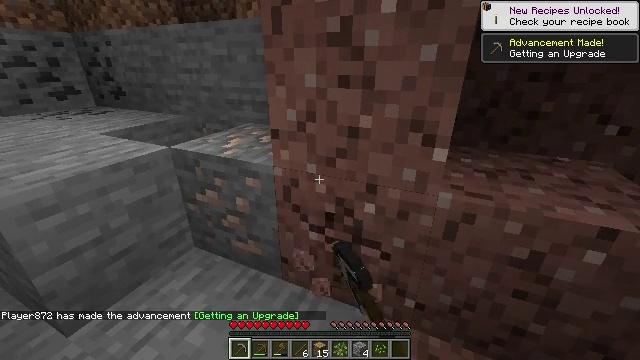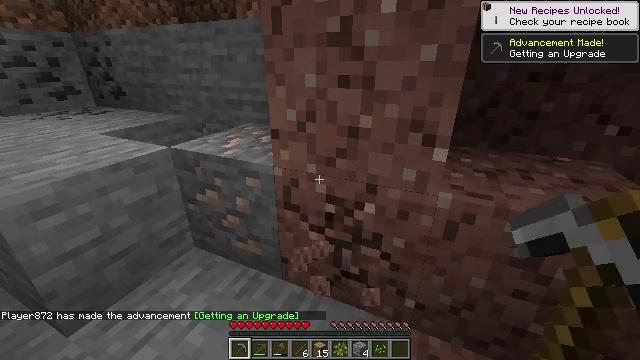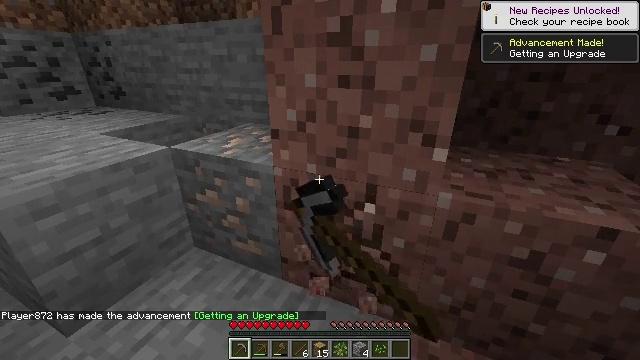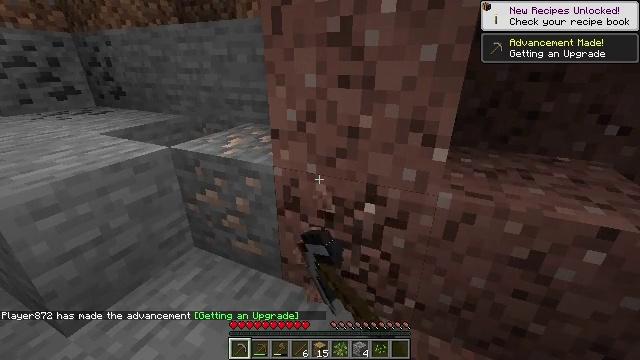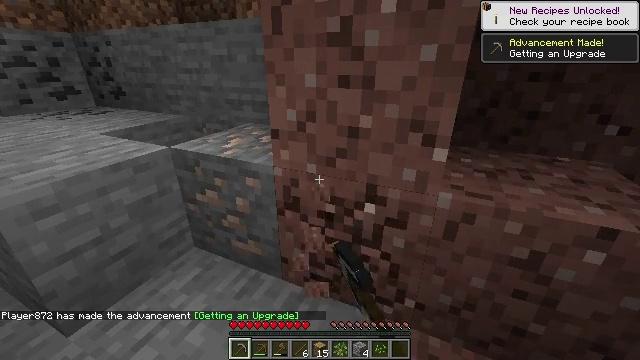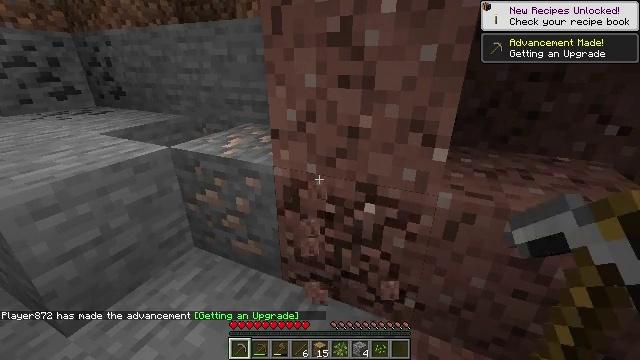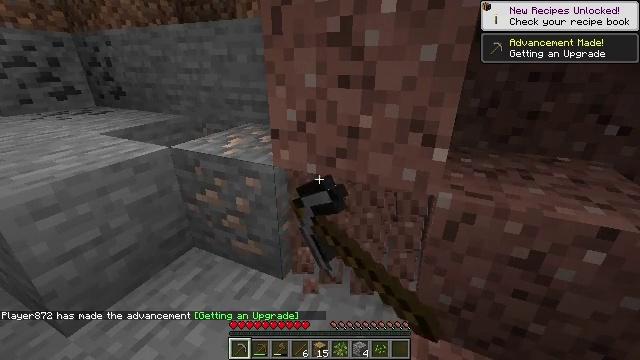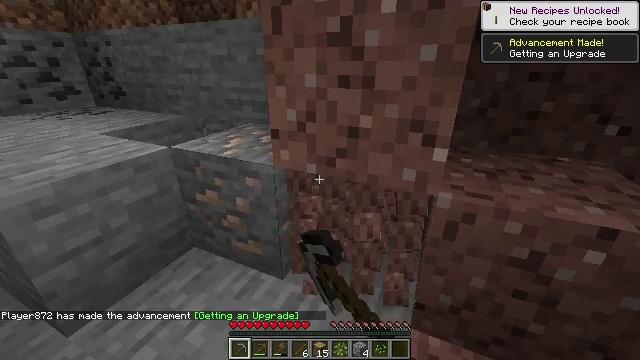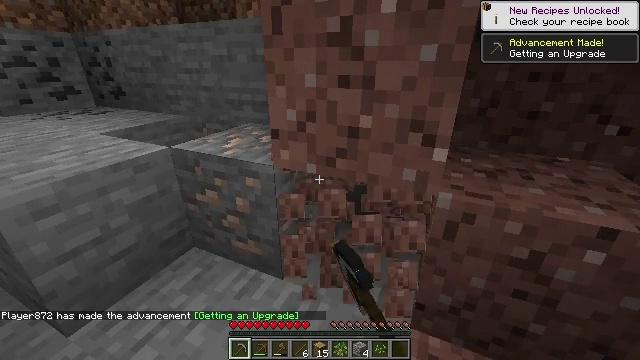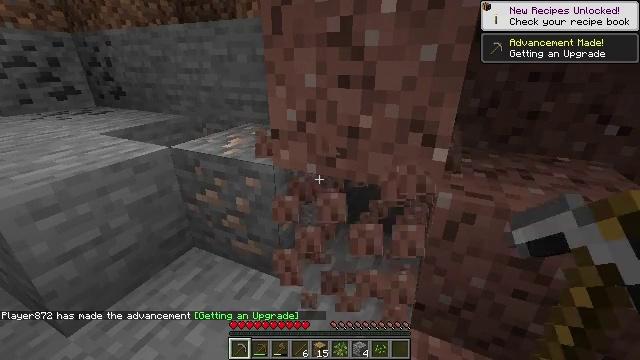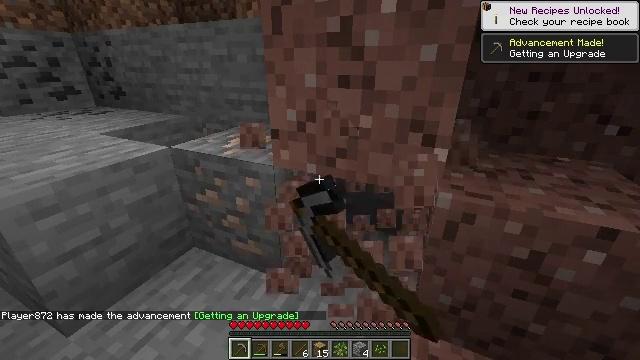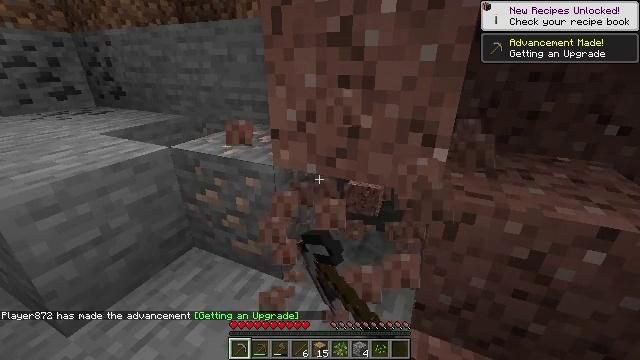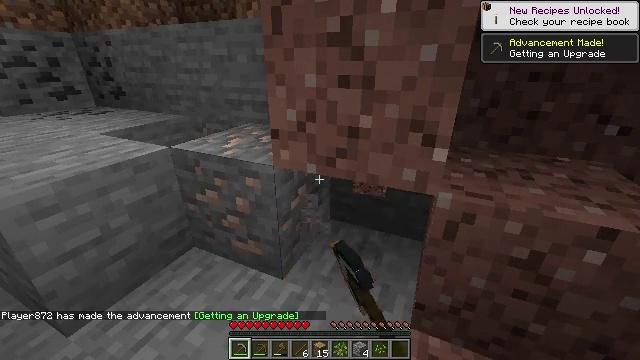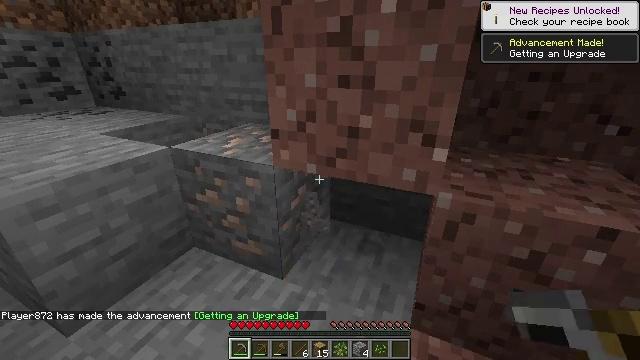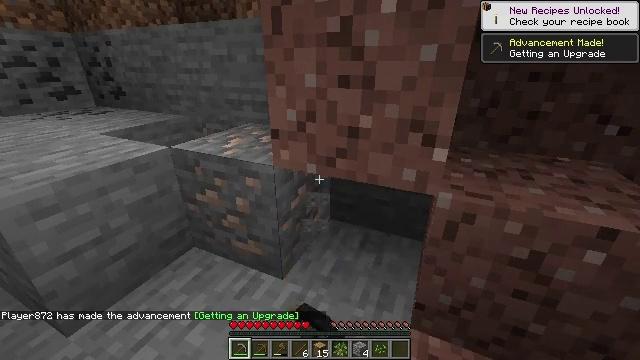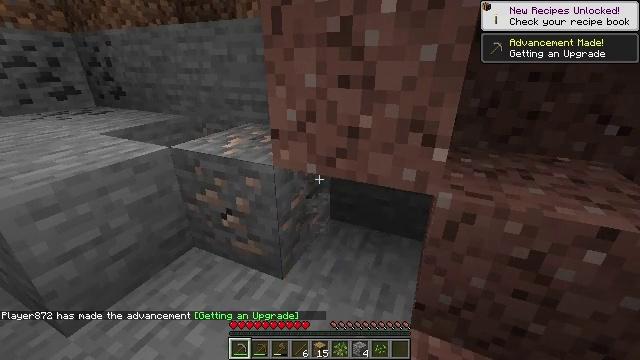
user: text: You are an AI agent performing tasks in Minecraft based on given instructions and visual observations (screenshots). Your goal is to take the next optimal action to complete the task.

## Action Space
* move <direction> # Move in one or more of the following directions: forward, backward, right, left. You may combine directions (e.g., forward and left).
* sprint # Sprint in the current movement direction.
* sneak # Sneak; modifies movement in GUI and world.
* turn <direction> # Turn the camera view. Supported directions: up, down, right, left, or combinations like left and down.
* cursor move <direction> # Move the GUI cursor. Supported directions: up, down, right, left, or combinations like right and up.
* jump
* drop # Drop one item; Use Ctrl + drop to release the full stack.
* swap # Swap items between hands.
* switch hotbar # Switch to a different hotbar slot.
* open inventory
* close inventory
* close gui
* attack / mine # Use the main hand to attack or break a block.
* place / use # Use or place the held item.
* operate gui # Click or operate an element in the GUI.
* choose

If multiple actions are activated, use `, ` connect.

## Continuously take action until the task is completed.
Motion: motion action
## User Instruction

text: Get granite from underground.
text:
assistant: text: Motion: attack / mine
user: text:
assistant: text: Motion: attack / mine
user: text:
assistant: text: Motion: attack / mine
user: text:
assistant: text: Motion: attack / mine
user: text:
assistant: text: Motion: attack / mine
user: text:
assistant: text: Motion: attack / mine
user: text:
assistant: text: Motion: attack / mine
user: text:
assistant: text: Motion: attack / mine
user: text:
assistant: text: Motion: attack / mine
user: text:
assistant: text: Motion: attack / mine
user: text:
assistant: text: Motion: attack / mine
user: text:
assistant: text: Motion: attack / mine
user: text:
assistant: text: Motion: attack / mine
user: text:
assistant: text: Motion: attack / mine
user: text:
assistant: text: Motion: attack / mine
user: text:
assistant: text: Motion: attack / mine
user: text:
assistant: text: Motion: attack / mine
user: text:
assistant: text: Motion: turn left, attack / mine
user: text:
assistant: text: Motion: turn left and down, attack / mine
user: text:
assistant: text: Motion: turn left, attack / mine
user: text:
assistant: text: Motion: attack / mine
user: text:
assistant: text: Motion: attack / mine
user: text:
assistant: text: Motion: attack / mine
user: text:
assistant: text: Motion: attack / mine
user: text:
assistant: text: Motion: attack / mine
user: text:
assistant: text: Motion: attack / mine
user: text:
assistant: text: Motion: attack / mine
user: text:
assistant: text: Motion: attack / mine
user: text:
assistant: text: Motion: attack / mine
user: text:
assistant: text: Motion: attack / mine